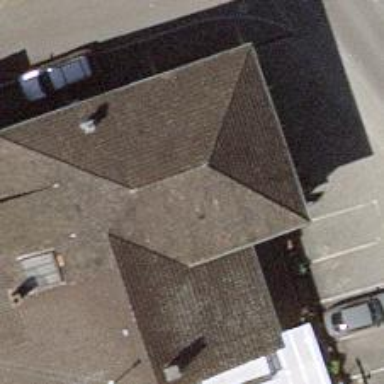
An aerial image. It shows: Restaurant.